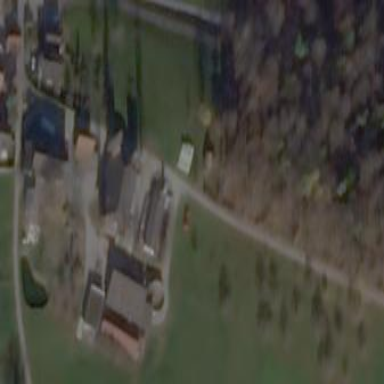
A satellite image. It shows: Farmyard area.